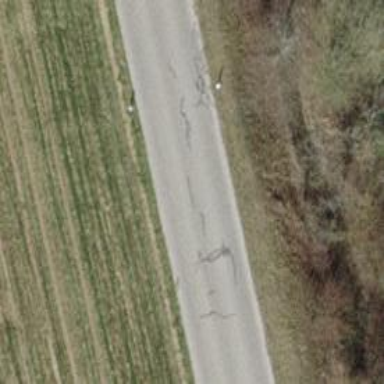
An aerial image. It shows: Tertiary road with asphalt surface.